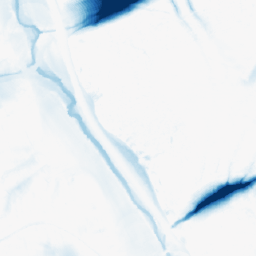
Category: morphological
Decomposition family: morphological_ellipse
Decomposition parameters: operation: closing
width: 50
height: 50
Upsampling method: nearest
Upsampling parameters: scale: 2
Upsampling scale: 2